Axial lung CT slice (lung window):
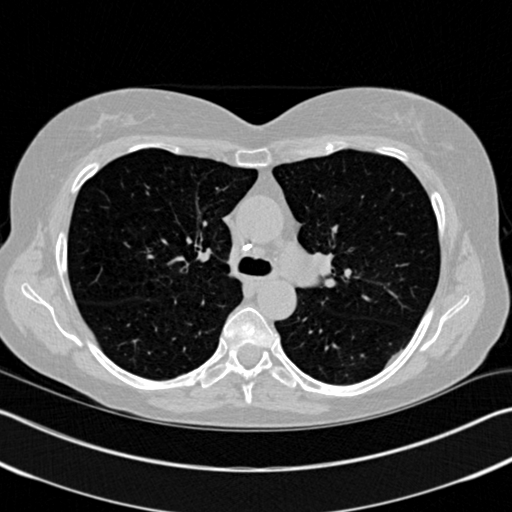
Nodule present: no